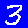
Digit: 3